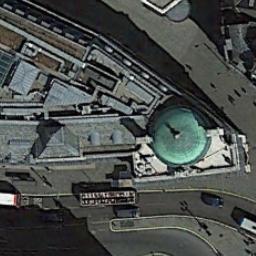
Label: church